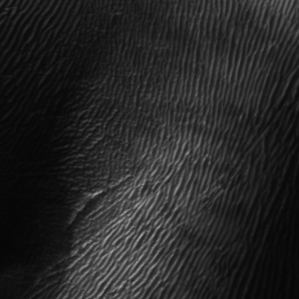
Label: frost